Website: walmart
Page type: stored-credit-cards
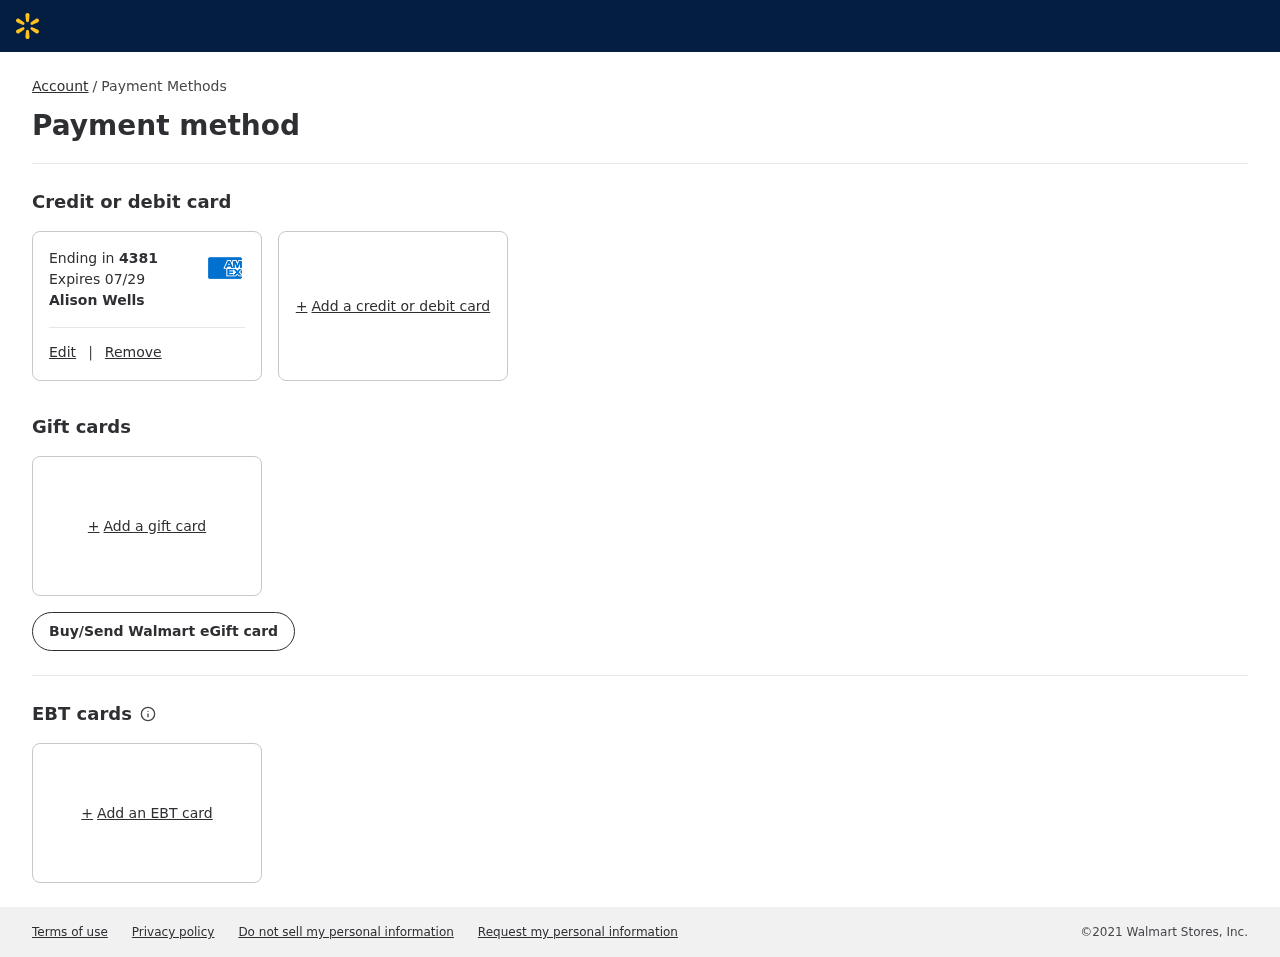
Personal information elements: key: PII_CARD_EXPIRY
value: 07/29
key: PII_CARD_LAST4
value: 4381
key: PII_FULLNAME
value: Alison Wells